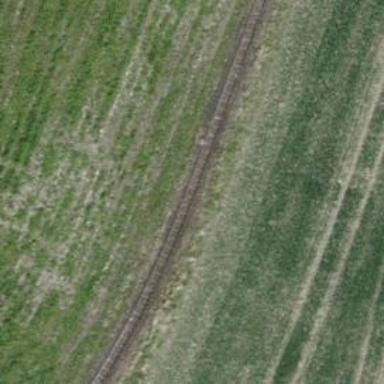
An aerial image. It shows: Narrow-gauge railway.